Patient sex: F
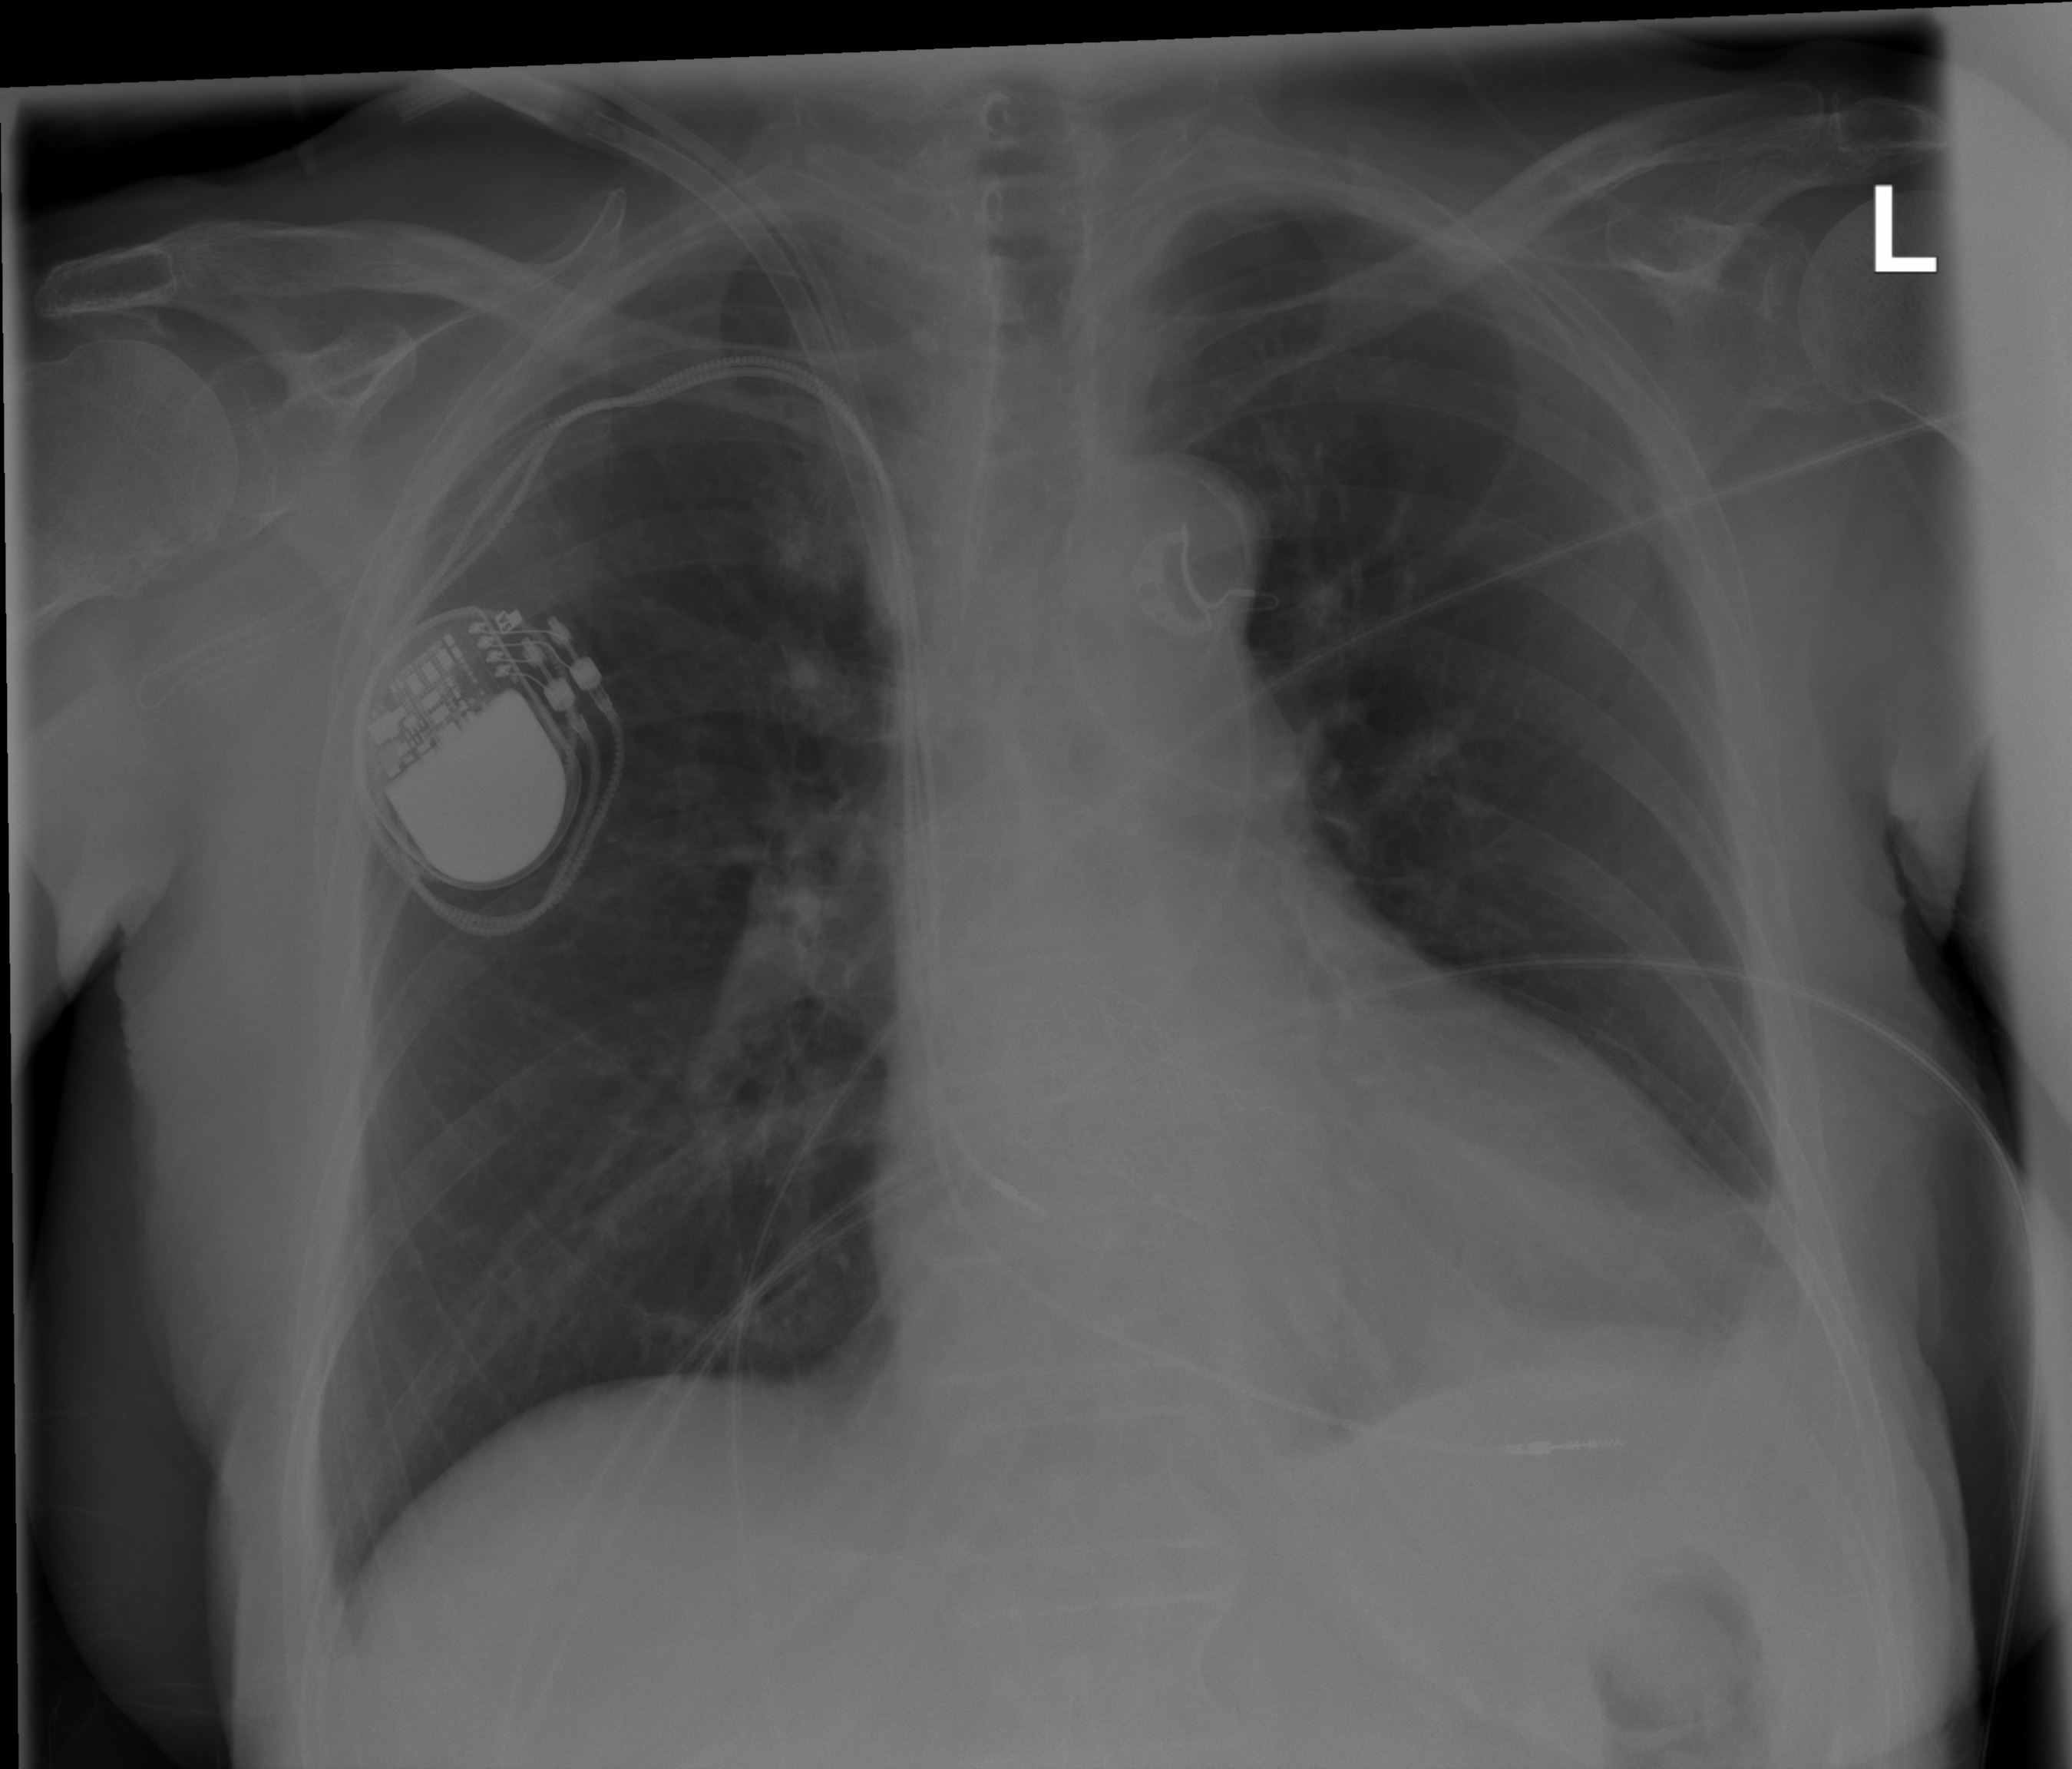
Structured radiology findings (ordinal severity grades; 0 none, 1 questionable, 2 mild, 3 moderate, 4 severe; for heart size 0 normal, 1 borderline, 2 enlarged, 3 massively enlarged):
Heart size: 2
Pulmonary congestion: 0
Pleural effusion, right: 0
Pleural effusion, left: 2
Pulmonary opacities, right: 0
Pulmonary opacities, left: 0
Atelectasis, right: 0
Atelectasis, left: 2